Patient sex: M
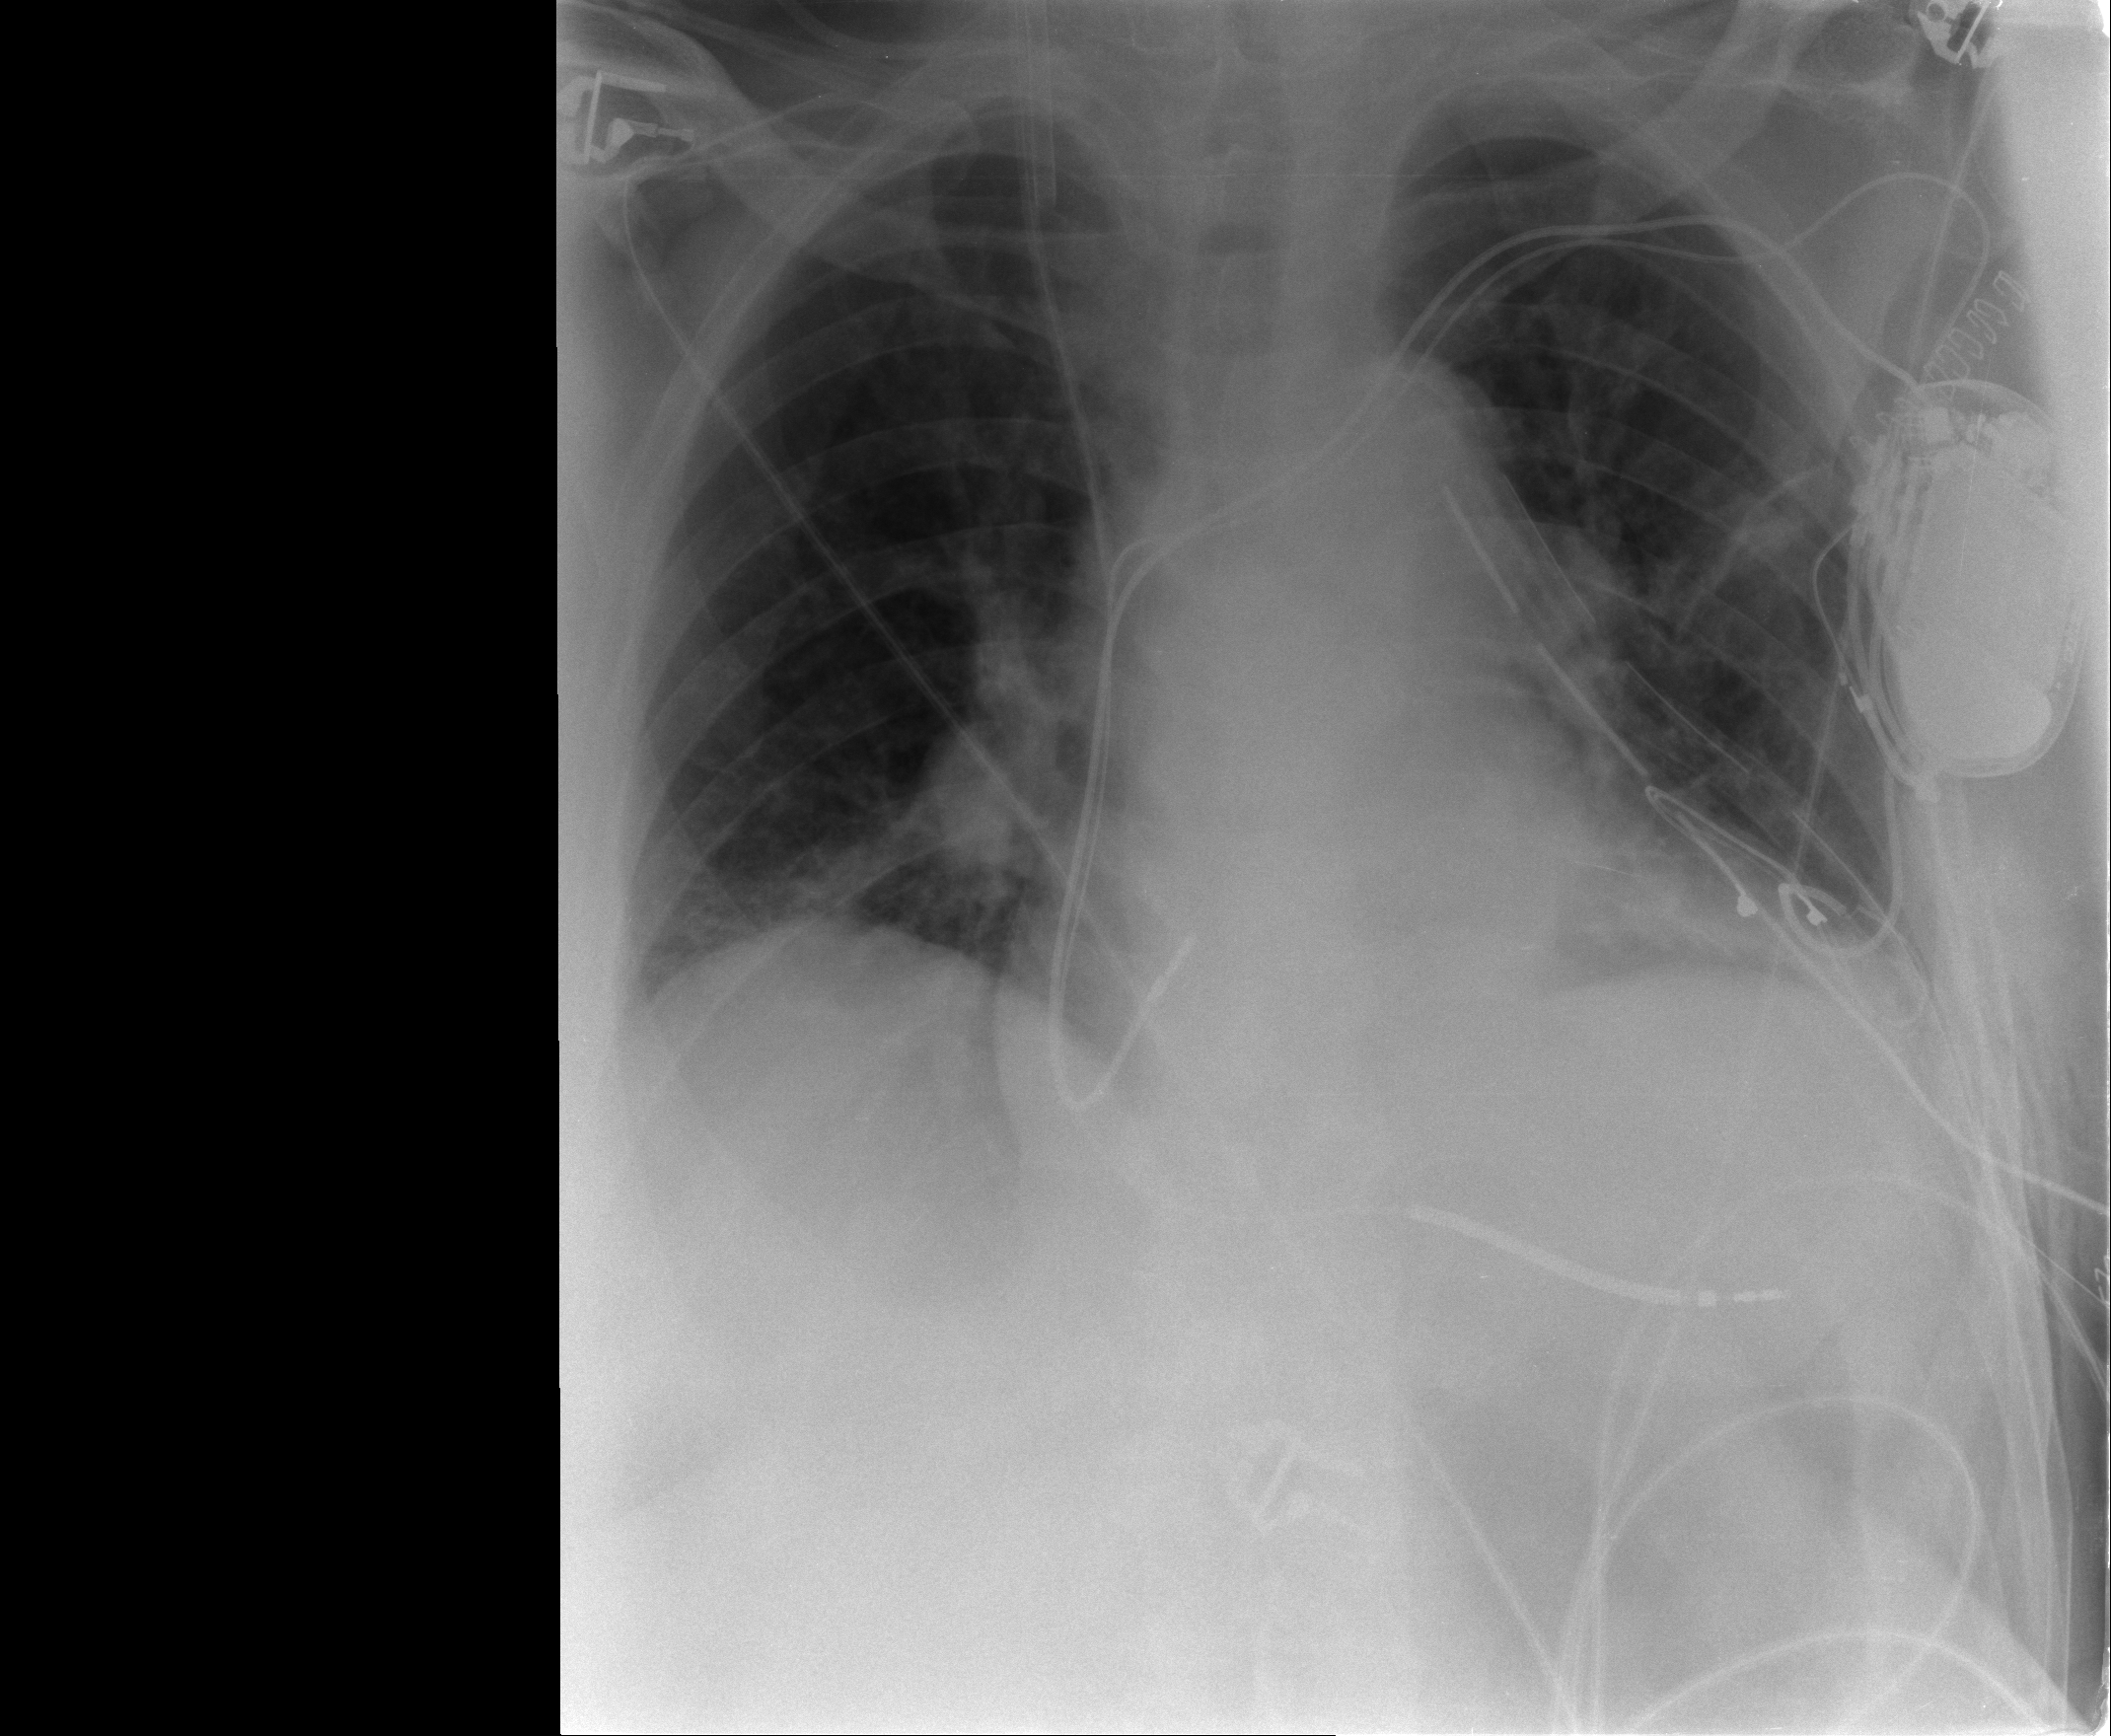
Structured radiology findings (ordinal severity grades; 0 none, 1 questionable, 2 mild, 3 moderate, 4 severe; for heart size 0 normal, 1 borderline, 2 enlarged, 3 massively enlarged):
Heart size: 0
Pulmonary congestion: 1
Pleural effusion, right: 0
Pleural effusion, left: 0
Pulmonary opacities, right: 0
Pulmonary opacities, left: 0
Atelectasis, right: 0
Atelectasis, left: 2